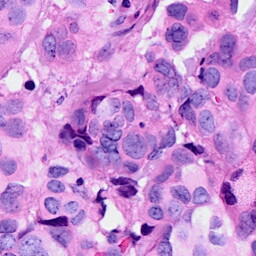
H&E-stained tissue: Breast